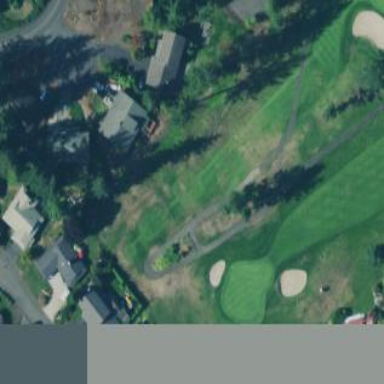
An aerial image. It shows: Golf tee on grassy land.